Question: I'm still very new to the world of programming and have recently noticed, that whenever I tell the programm to idle for some seconds the code, it instead sleeps at the start and then goes through the remaining code.
I've tried various ways like 'thread.sleep()' or Timers but I never get what I want.
Here is an example:
'''
public void Console(){
Console.setDefaultCloseOperation(JFrame.DISPOSE_ON_CLOSE);
Console.setSize(500, 500);
Console.setLocationRelativeTo(null);
Console.setResizable(false);
Console.setVisible(true);
Console.setTitle("Console");
JPanel contentPane = new JPanel();
contentPane.setBorder(new EmptyBorder(5, 5, 5, 5));
Console.setContentPane(contentPane);
contentPane.setLayout(null);
contentPane.setBackground(new Color(47, 79, 79));
cinput.setBounds(10, 442, 353, 20);
contentPane.add(cinput);
cinput.addActionListener(new ActionListener() {
public void actionPerformed(ActionEvent e) {
in();
cinput.requestFocus();
}
});
cinput.setColumns(10);
cinput.requestFocus();
JButton Enter = new JButton("Enter");
Enter.setBounds(373, 439, 111, 23);
contentPane.add(Enter);
JScrollPane scrollPane = new JScrollPane();
scrollPane.setBounds(10, 10, 474, 421);
contentPane.add(scrollPane);
cmd.setEditable(false);
cmd.setFont(new Font("Courier New", Font.PLAIN, 18));
cmd.setForeground(Color.GREEN);
cmd.setText("CONSOLE
");
cmd.setBackground(Color.BLACK);
cmd.setLineWrap(true);
cmd.setWrapStyleWord(true);
scrollPane.setViewportView(cmd);
Enter.addActionListener(new ActionListener() {
public void actionPerformed(ActionEvent arg0) {
in();
cinput.requestFocus();
}
});
}
private void addText(JTextArea textArea, String text) {
String input = textArea.getText();
String output = input + text;
textArea.setText(output);
}
private void in()
{
String input = cinput.getText();
cinput.setText("");
String text;
text = input;
addText(cmd, "> " + text + "
");
if(text.equals("start"))
{
addText(cmd, "1");
// SLEEP HERE
Thread.sleep(1000);
// -------------------
addText(cmd, "2");
}
else if(text.equals("exit"))
{
Console.dispose();
}
}
'''
It should look something like this:

In this very basic 'Console', whenever I type 'start' in the textbox and hit enter, I want the number '1' to appear first and after 1000 mseconds the number '2' should appear, which it doesn't!
Is there any way to tell the programm to sleep between statements instead of always sleeping at the beginnig of the function?
Thanks in advance
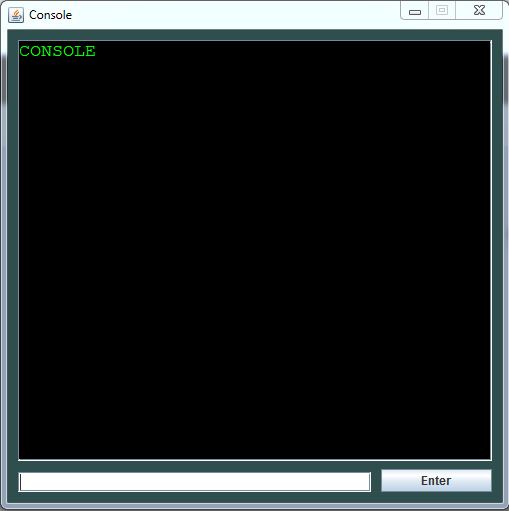
Answer: While technically the answers above are true, your problem is
1. You must do all Swing work on the Swing Event Dispatch Thread.
2. You really, really, don't want to sleep the main Swing Event Dispatch Thread!
What you want to do instead is create a helper class that wraps the javax.swing.Timer (NOT the java.util.timer) that allows you to easily run code on the event thread after a certain number of milliseconds has passed.
'''
public abstract class LazyAction implements Runnable {
public LazyAction(int millis) {
Timer t = new Timer(millis, new ActionListener() {
@Override
public void actionPerformed(ActionEvent e) {
try{
LazyAction.this.run();
catch(Exception e){
//Your error handling code
}
}
});
t.setRepeats(false);
t.start();
}}
'''
Now, to use this code, you then call it by:
'''
addText(cmd, "1");
new LazyAction(300){
@Override
public void run() {
addText(cmd, "2");
}
}
'''
(Note if you are using Java 8 you could use Lambdas instead, in that case LazyAction would take in a Runnable rather than implementing Runnable...)